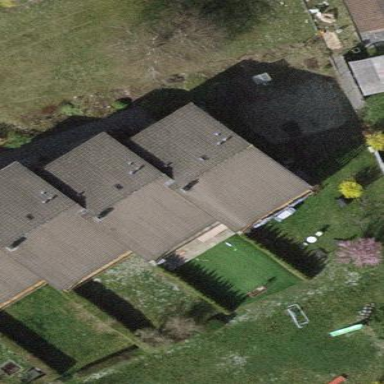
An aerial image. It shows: Terrace building.